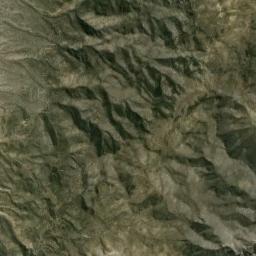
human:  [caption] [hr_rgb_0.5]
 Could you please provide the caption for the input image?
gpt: There is not the even mountain .

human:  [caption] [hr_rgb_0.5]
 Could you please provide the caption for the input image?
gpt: The mountain is consist of half of green plants and half of bare land .

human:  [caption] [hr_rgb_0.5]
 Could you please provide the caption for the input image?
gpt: The vegetation coverage of the mountains is low .

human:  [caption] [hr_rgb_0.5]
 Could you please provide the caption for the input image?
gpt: The folded mountain consists of a number of ridges and valleys of different sizes .

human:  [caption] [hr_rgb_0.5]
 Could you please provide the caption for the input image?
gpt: There are many ridges on the brown mountain .